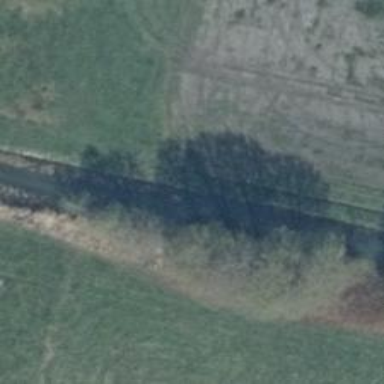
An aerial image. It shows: Row of deciduous broadleaved trees.